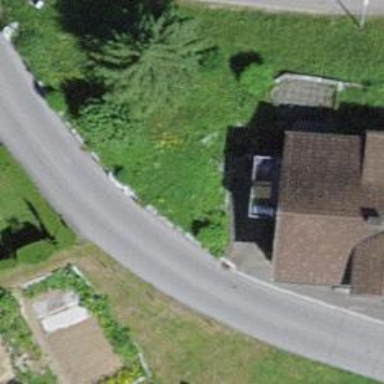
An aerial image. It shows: Residential road.